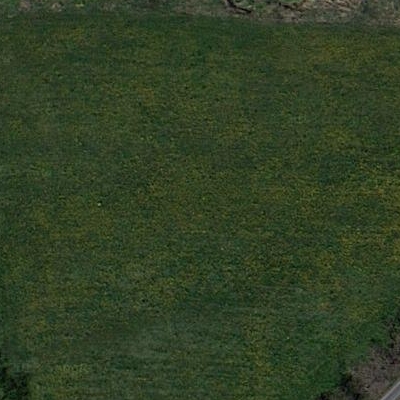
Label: Field